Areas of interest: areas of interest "Luwan Sports Center"
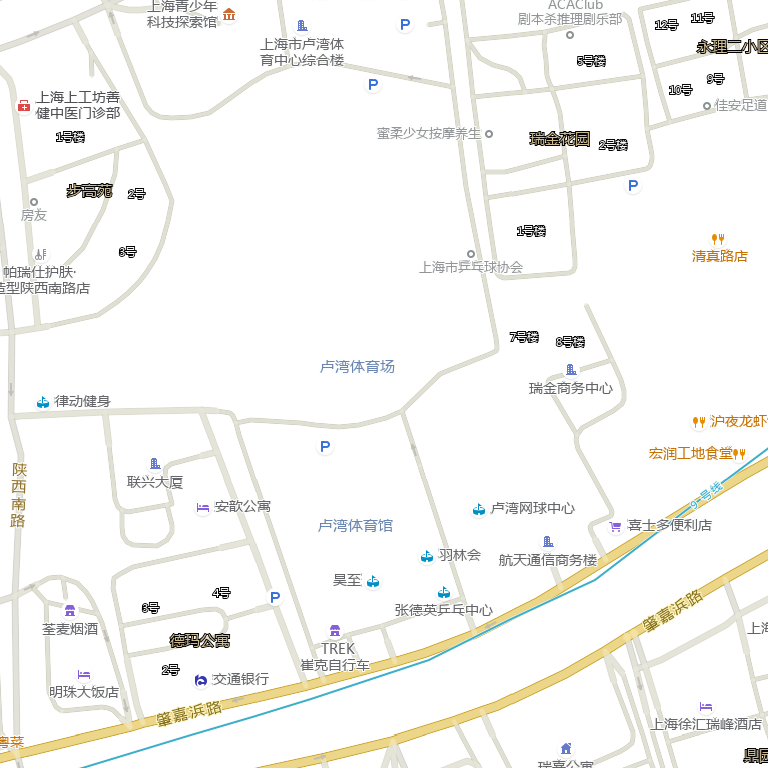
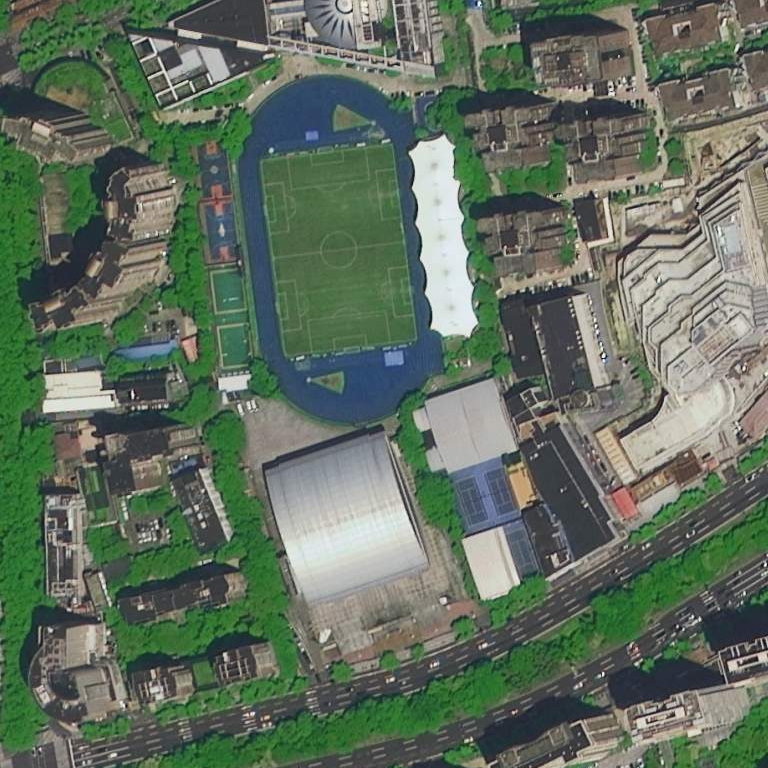